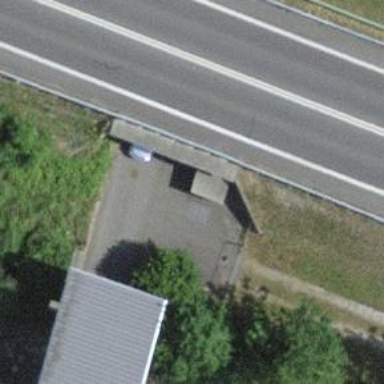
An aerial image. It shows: Unclassified road with asphalt surface leading through tunnel.